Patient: sex F, age 61
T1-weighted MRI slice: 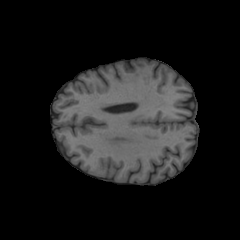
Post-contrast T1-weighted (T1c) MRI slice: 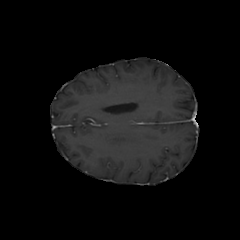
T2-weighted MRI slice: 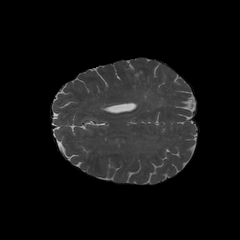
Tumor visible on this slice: no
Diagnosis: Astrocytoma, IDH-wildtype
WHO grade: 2